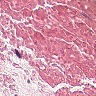
Metastatic tissue present: no